Interaction volume radius: 5 \u00c5
Interaction volume height: 25 \u00c5
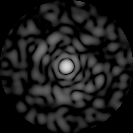
Disorder parameter: 0.8272